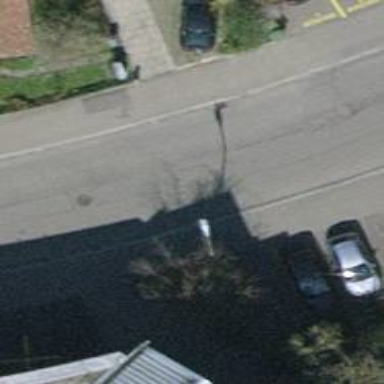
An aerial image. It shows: Asphalt sidewalk.